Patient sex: M
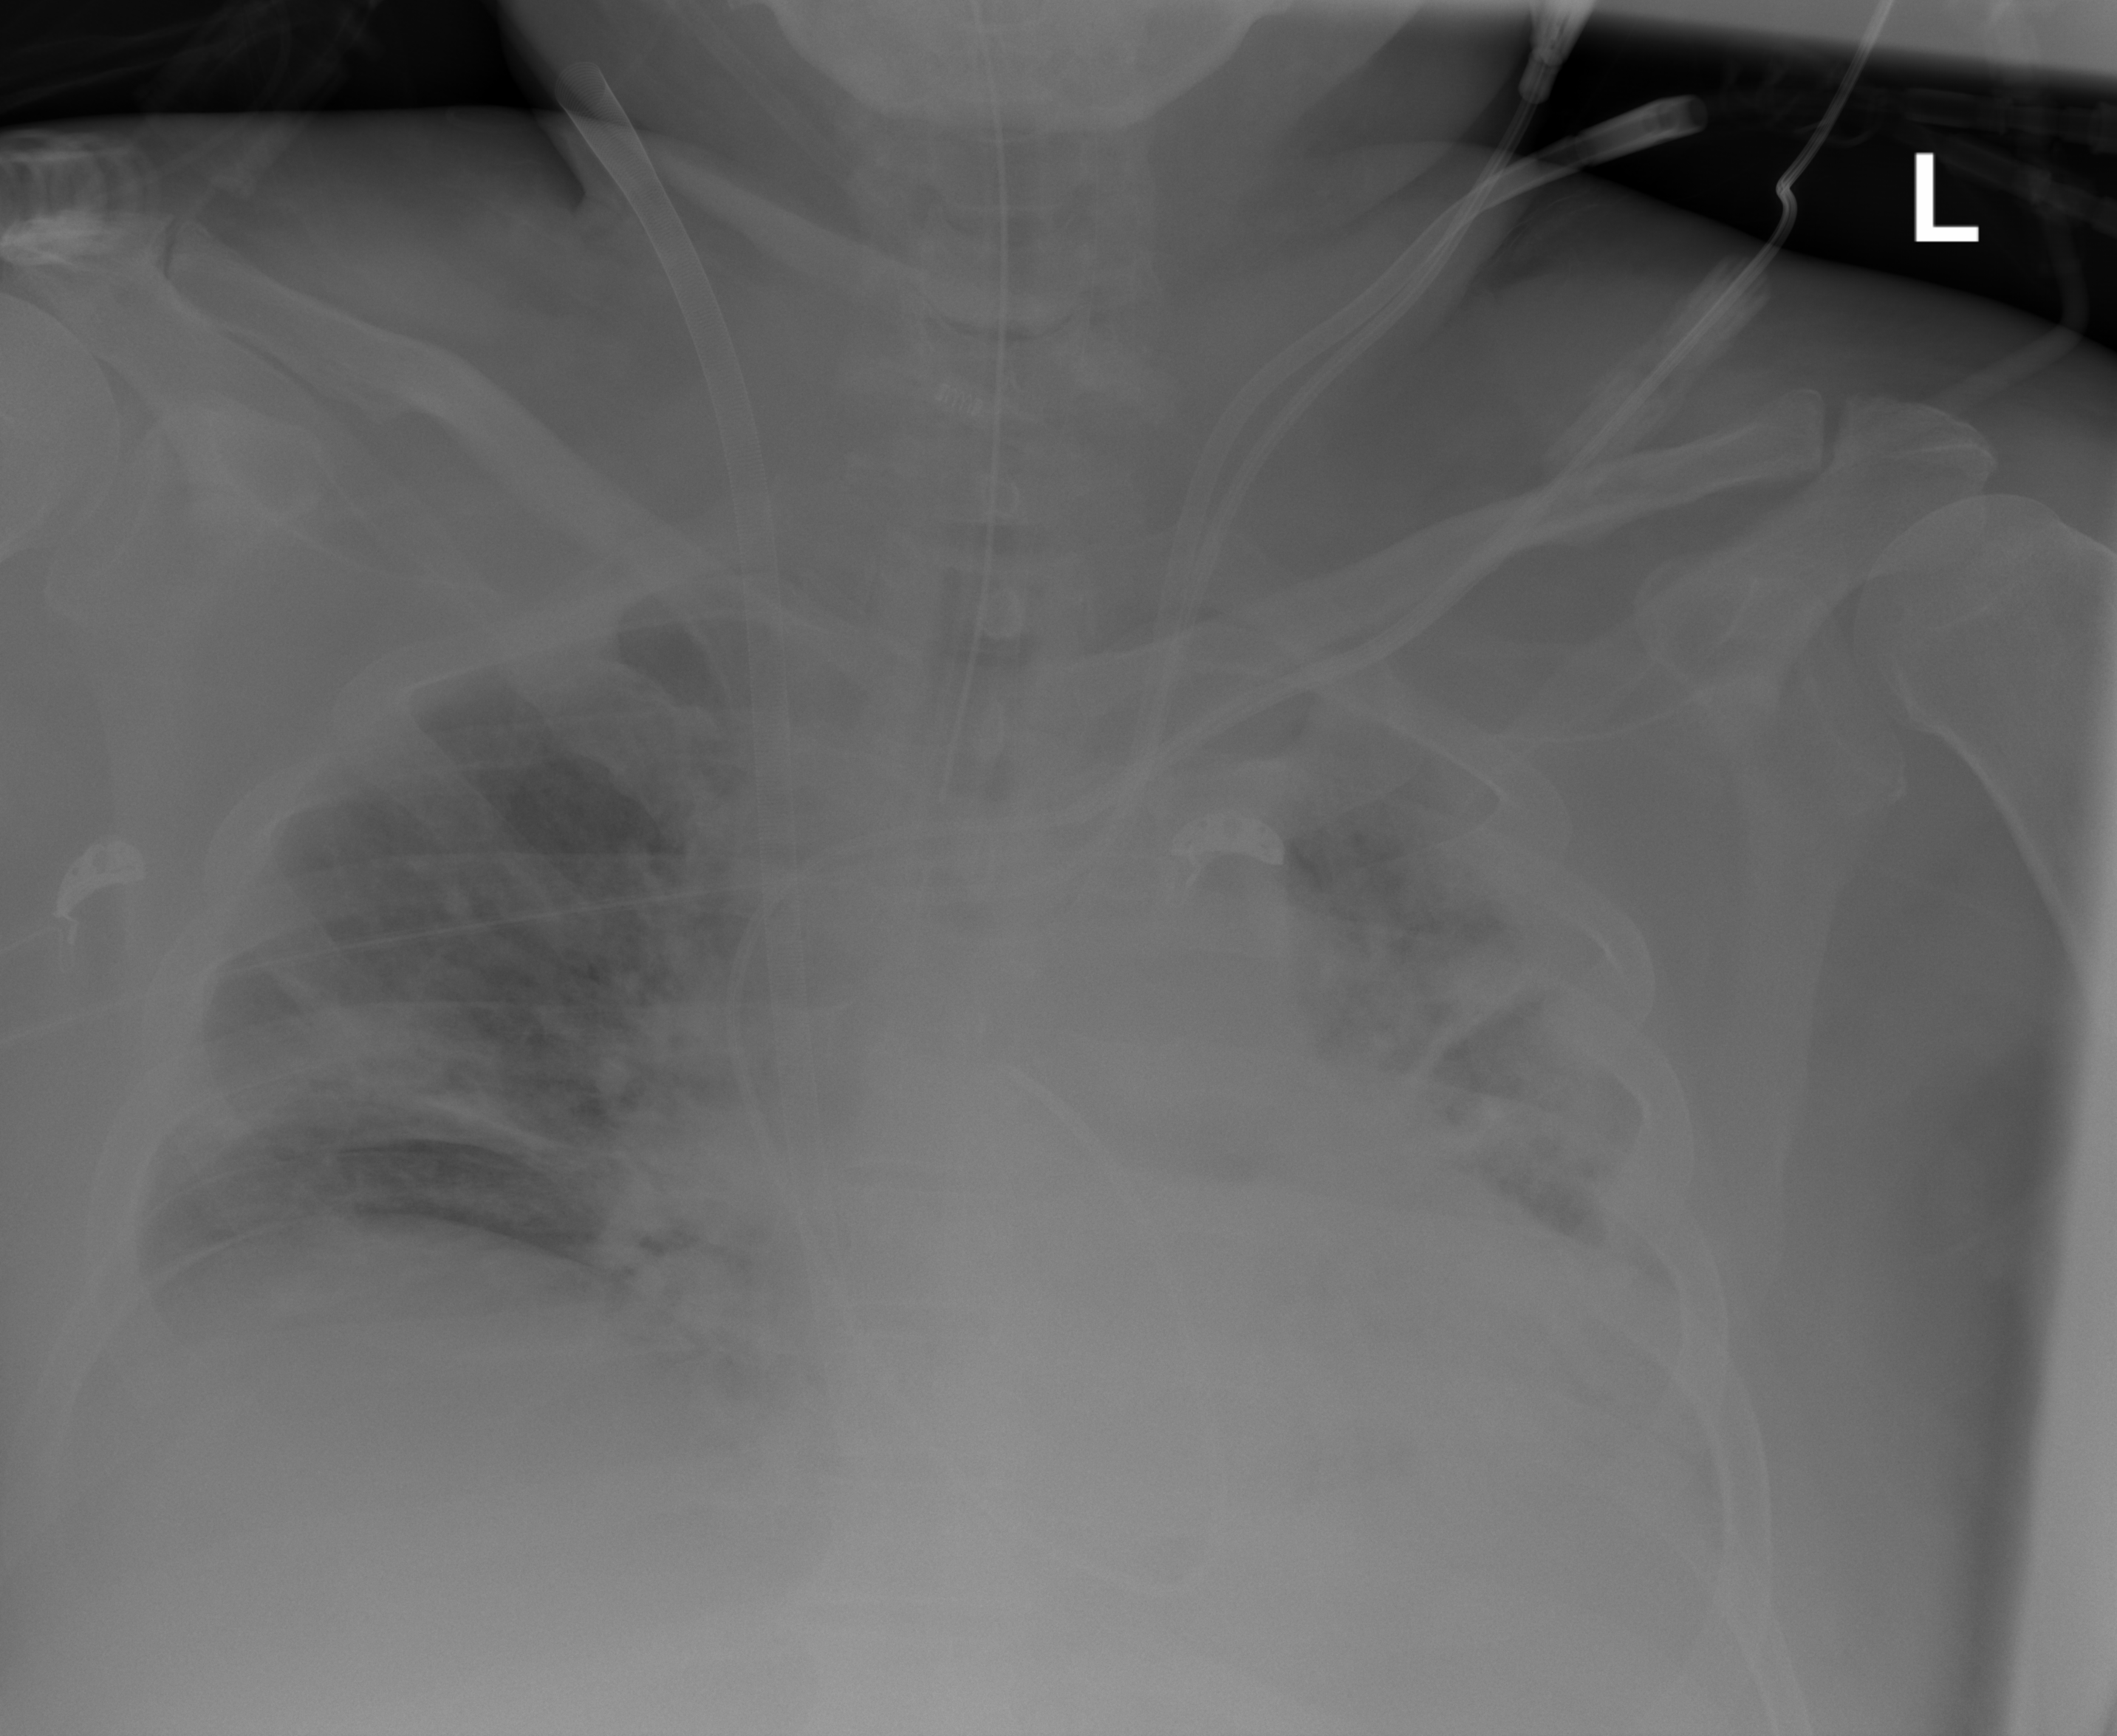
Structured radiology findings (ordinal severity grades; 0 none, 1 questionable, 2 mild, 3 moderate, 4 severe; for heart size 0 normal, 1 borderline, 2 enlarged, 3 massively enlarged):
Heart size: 2
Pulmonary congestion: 3
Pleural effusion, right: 2
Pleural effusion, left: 2
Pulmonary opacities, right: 2
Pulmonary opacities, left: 3
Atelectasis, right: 2
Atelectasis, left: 1